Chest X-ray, PA view. Patient: 59 years old, sex F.
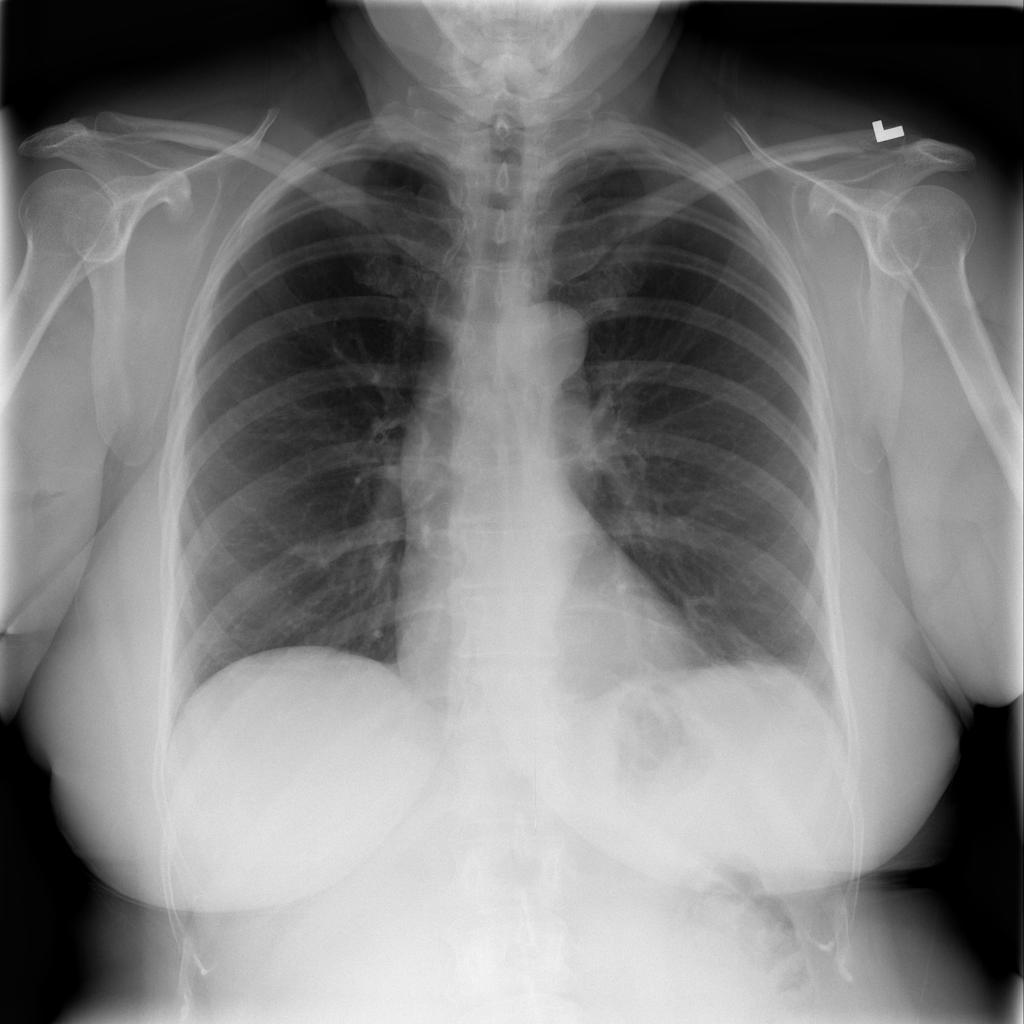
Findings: No Finding